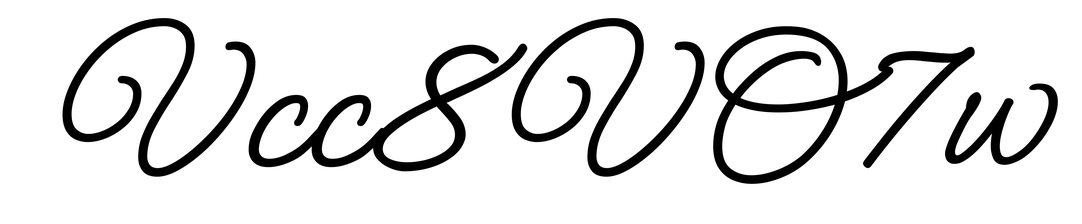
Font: MeowScript-Regular